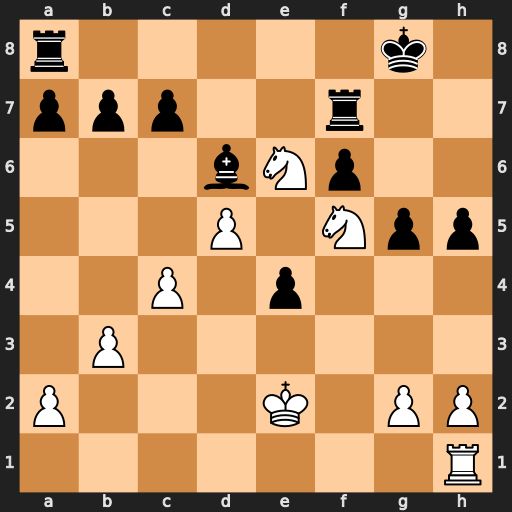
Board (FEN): r5k1/ppp2r2/3bNp2/3P1Npp/2P1p3/1P6/P3K1PP/7R
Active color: w
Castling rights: -
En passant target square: -
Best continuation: Nh6+ Kh7 Nxf7